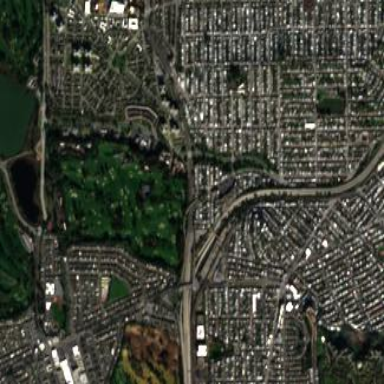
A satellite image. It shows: Golf course.